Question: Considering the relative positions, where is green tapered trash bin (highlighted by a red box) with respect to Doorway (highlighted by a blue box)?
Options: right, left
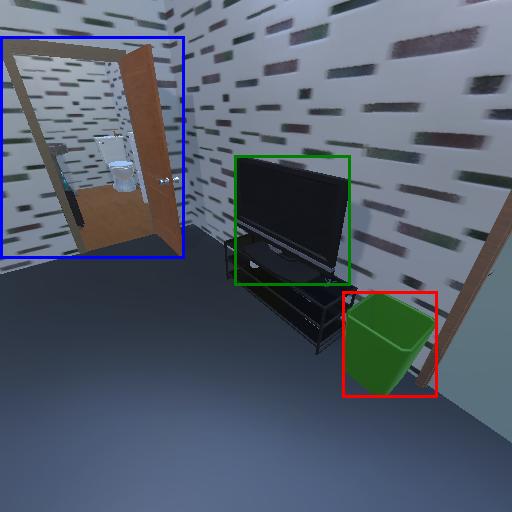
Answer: right